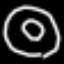
Label: donut